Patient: sex F, age 80
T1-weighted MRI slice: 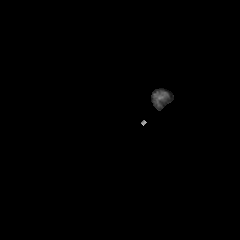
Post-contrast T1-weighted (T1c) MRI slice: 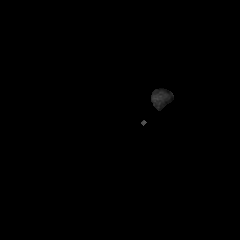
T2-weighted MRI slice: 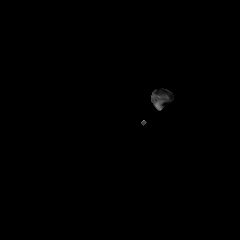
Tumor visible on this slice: no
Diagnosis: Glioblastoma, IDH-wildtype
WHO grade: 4